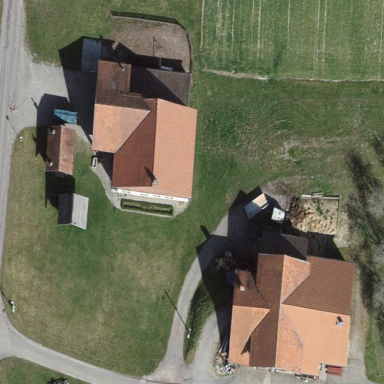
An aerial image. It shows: Farmyard area.